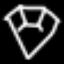
Label: diamond